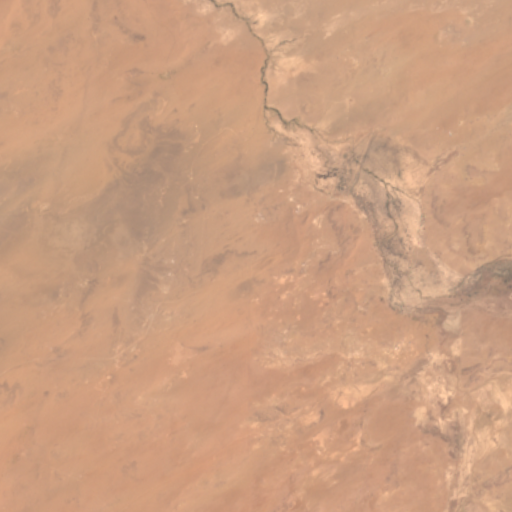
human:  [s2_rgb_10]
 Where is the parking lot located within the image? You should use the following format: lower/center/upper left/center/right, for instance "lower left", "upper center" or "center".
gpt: There is no parking lot in the image.